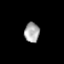
Tissue: lung
Cell type: Others
Senescence score: 0.1831
Nuclear area (px): 292
Mean DAPI intensity: 168.894